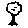
Label: tree